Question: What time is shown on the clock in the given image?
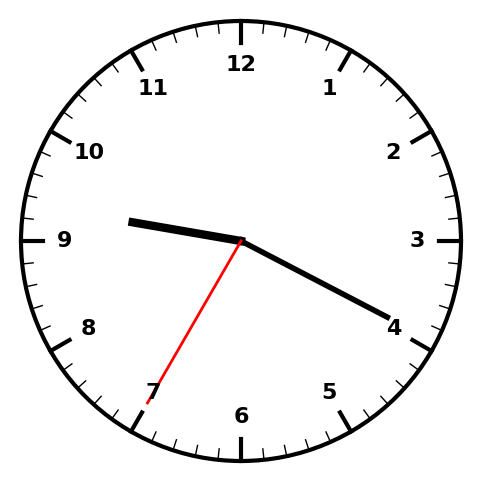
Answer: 09:19:35